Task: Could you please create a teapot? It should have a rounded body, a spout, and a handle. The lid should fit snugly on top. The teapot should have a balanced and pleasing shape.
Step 2:
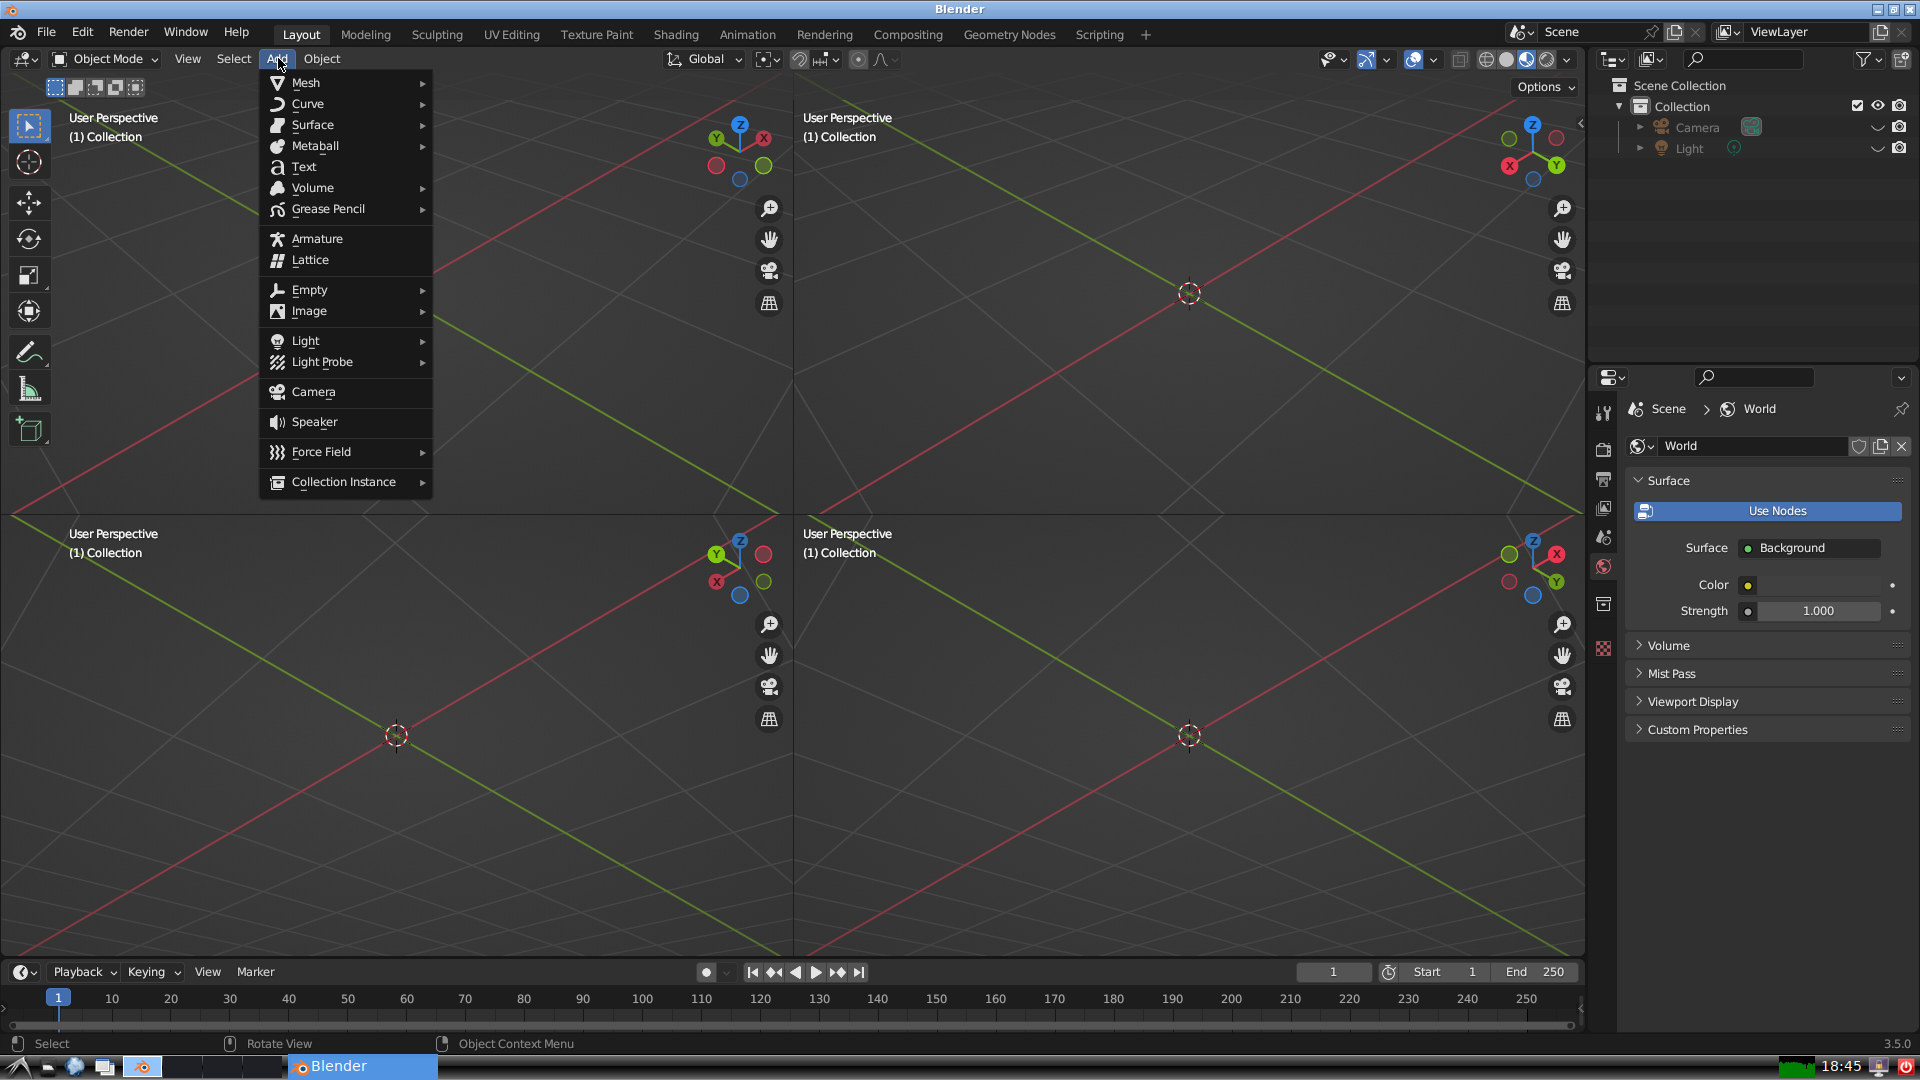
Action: {"mouse_move": [304, 82]}